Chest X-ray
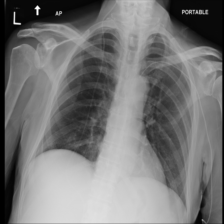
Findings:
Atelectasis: negative
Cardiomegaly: negative
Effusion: negative
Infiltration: negative
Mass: negative
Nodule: negative
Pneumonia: negative
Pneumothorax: negative
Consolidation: negative
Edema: negative
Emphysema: negative
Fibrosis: negative
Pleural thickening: negative
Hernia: negative